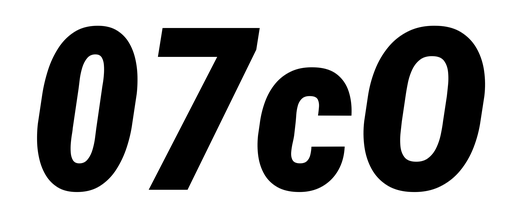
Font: Roboto-Italic_Condensed_Black_Italic